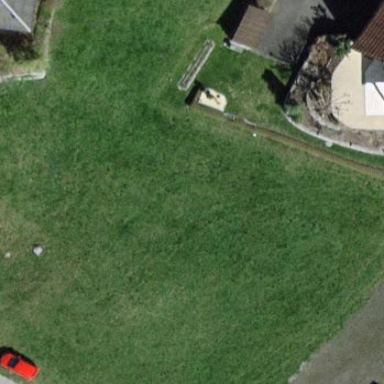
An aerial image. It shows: Area covered with grass.